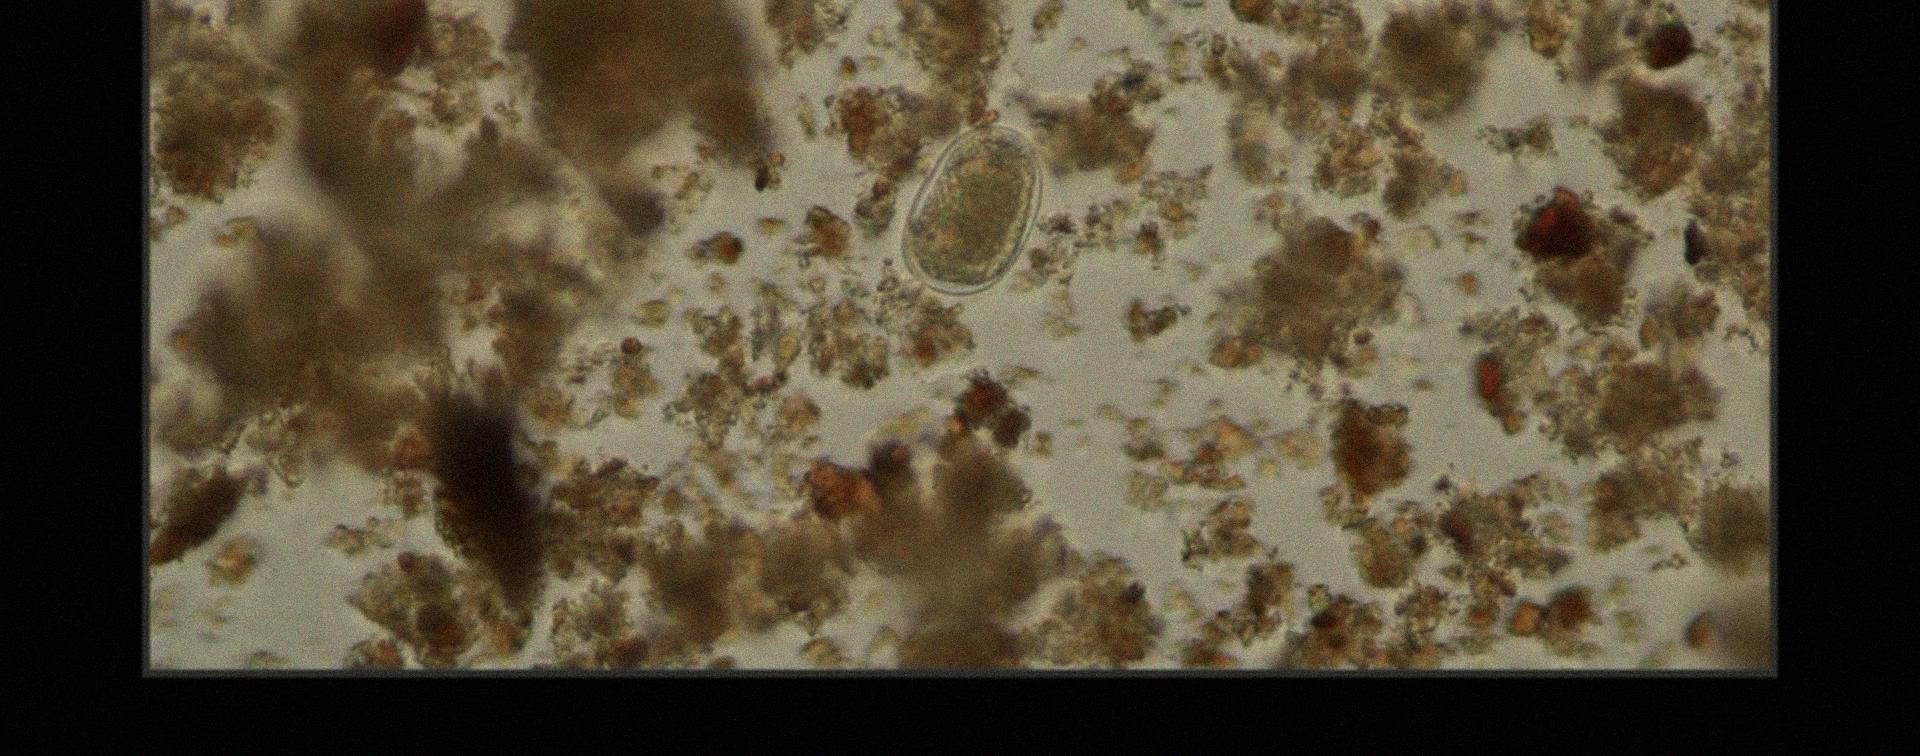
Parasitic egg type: Hookworm egg